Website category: sports
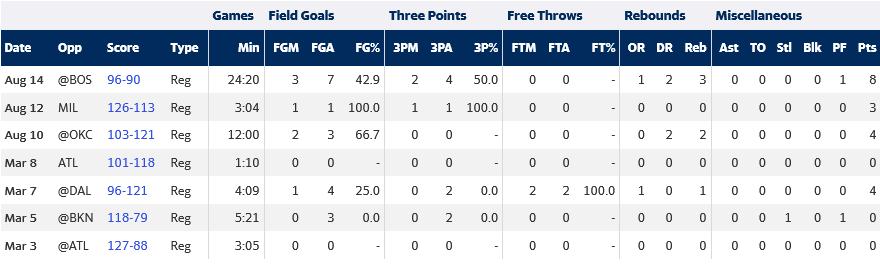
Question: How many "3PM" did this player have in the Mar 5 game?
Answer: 0

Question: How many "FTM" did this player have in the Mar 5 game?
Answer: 0

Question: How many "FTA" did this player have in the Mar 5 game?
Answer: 0

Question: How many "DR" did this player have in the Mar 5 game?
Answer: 0

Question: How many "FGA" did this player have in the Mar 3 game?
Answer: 0

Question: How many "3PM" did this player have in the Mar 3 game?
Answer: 0

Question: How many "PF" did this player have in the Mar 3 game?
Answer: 0

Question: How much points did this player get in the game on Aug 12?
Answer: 3

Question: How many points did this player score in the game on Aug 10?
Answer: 4

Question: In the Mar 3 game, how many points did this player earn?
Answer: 0

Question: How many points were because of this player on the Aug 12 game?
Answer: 3

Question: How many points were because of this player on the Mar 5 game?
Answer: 0